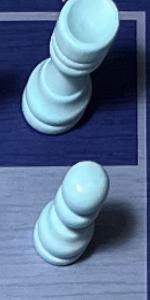
Label: Pawn_White